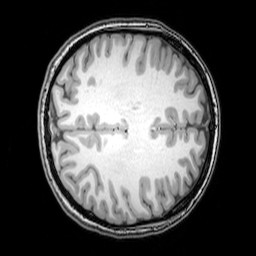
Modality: T1w
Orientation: axial
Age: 26
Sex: female
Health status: healthy
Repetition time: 0.081 s
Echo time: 0.037 s